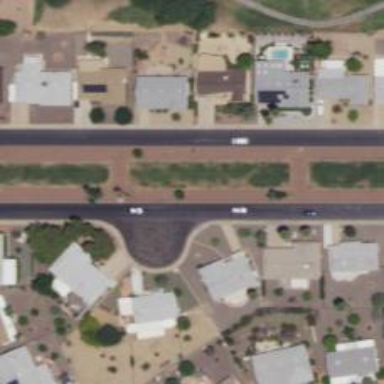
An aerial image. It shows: Residential road with asphalt surface.